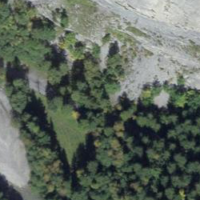
EUNIS habitat code: 44
Species observed at this site:
Anthocharis cardamines